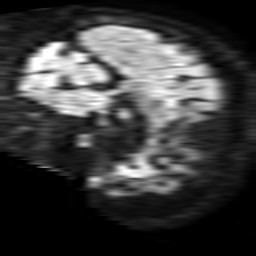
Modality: TRACE
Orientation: sagittal
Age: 54
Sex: female
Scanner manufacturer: philips
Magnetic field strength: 1.5 T
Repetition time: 3.395 s
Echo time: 0.06922 s